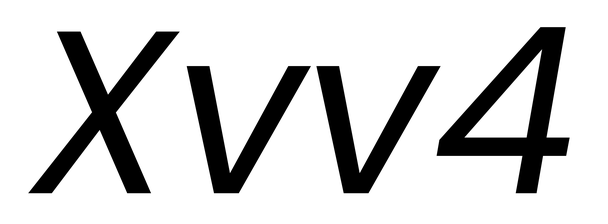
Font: Poppins-Italic